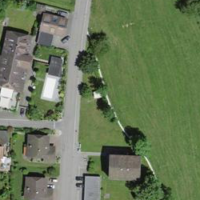
EUNIS habitat code: 53
Species observed at this site:
Callistephus chinensis